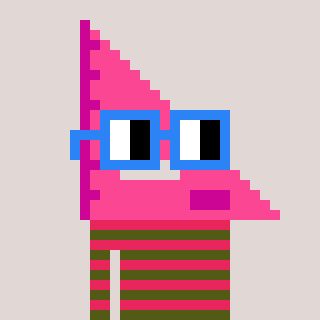
a pixel art character with square blue glasses, a squadron ruler-shaped head and a redpinkish-colored body on a warm background